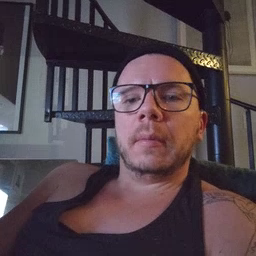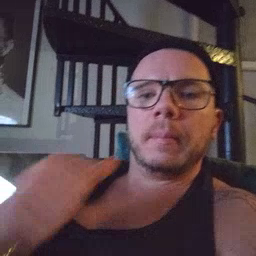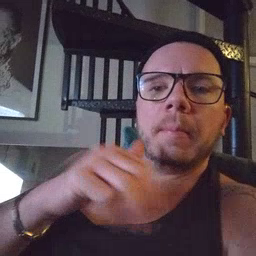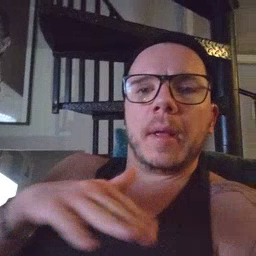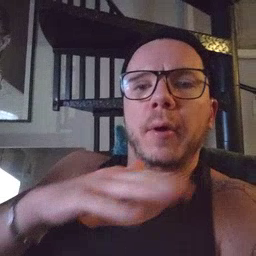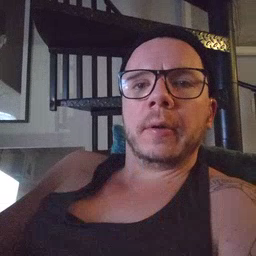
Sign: backyard